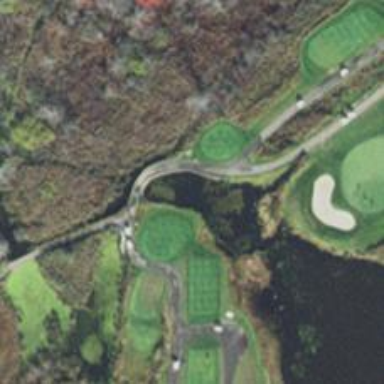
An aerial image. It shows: Golf cartpath that is also road path.